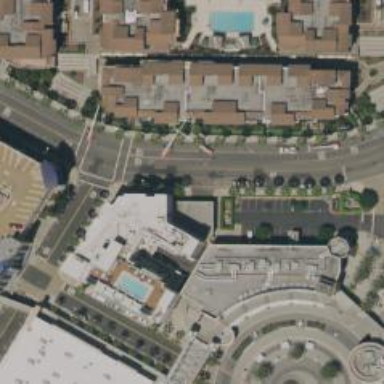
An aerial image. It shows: Hotel building.